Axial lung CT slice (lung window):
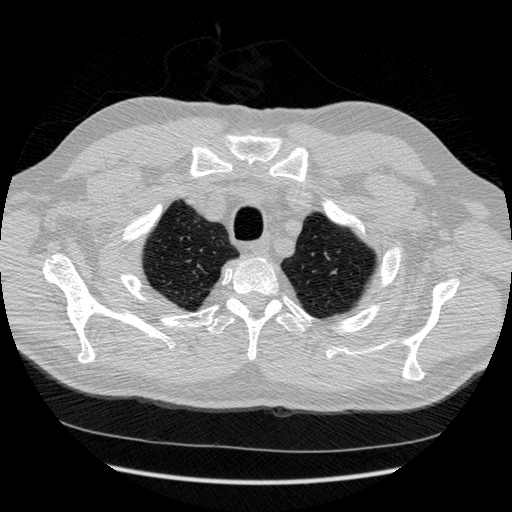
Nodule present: no